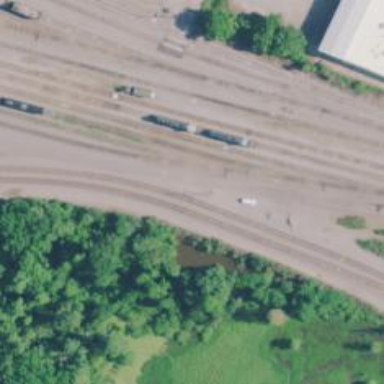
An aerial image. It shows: Railway yard.